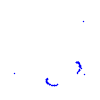
Particle: proton